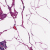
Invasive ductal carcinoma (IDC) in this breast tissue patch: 0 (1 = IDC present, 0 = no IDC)